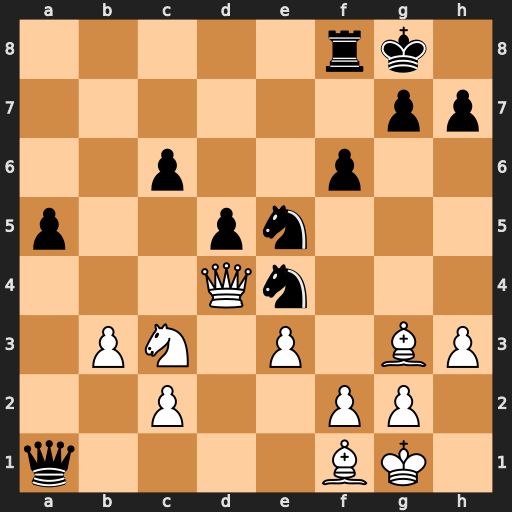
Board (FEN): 5rk1/6pp/2p2p2/p2pn3/3Qn3/1PN1P1BP/2P2PP1/q4BK1
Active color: w
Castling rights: -
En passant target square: -
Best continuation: Nxe4 Qxd4 exd4